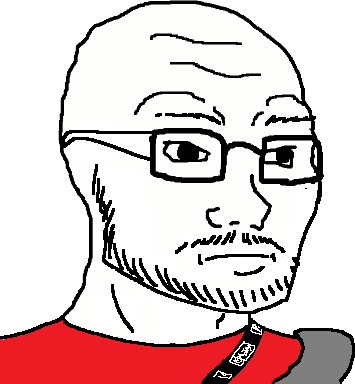
Label: 5_Soyjak